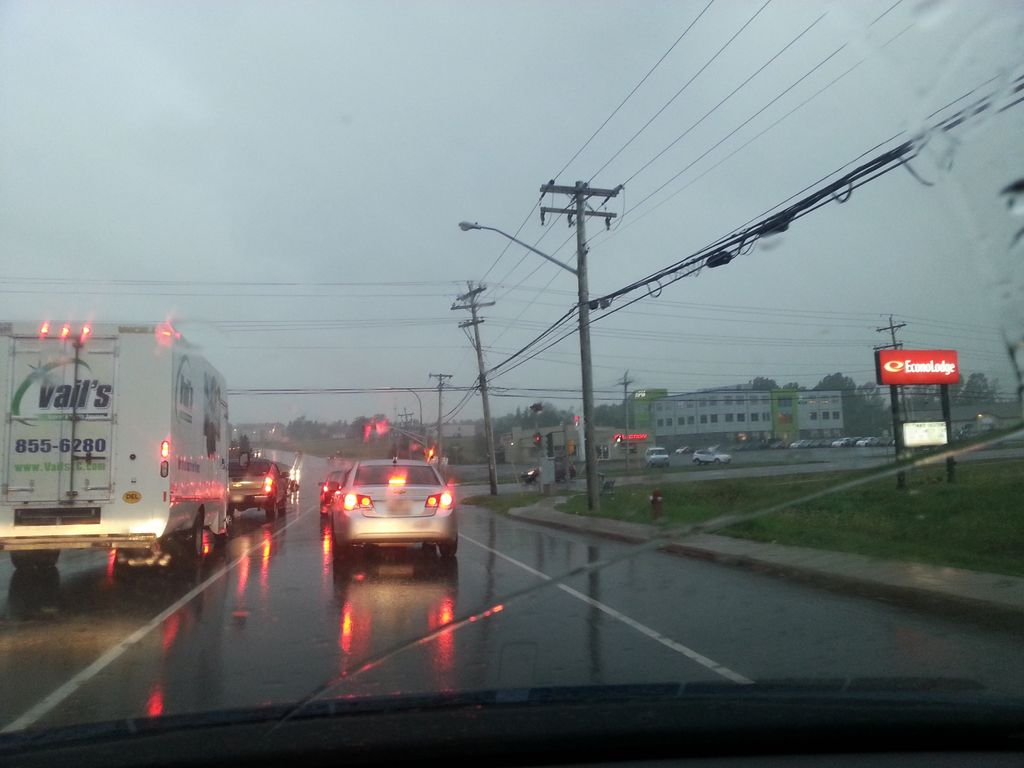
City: charlottetown